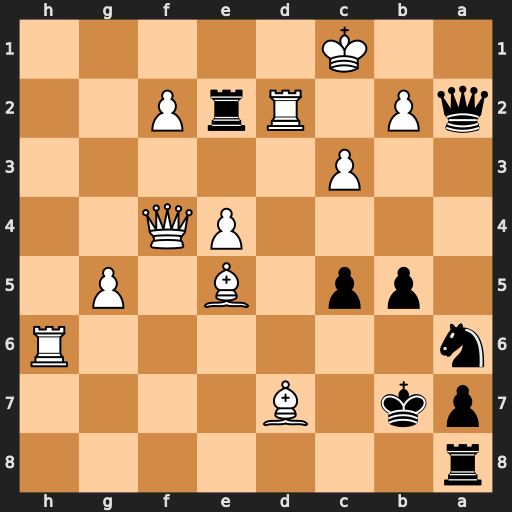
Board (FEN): r7/pk1B4/n6R/1pp1B1P1/4PQ2/2P5/qP1RrP2/2K5
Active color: b
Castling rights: -
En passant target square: -
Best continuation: Re1+ Kc2 Qb1+ Kb3 c4+ Ka3 Qa1#